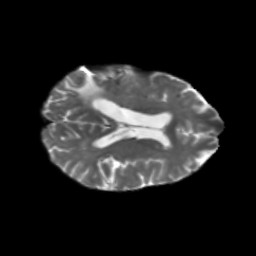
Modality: T2w
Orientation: axial
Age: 58
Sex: female
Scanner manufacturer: siemens
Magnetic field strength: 3 T
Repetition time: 5.25 s
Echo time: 0.08 s